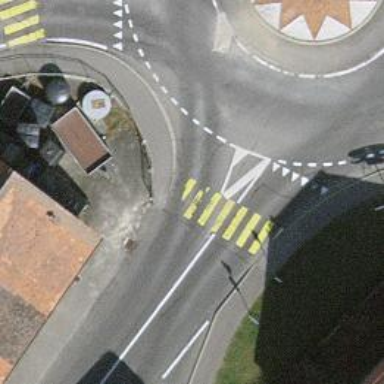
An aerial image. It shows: Zebra crossing on the road.